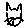
Label: cat